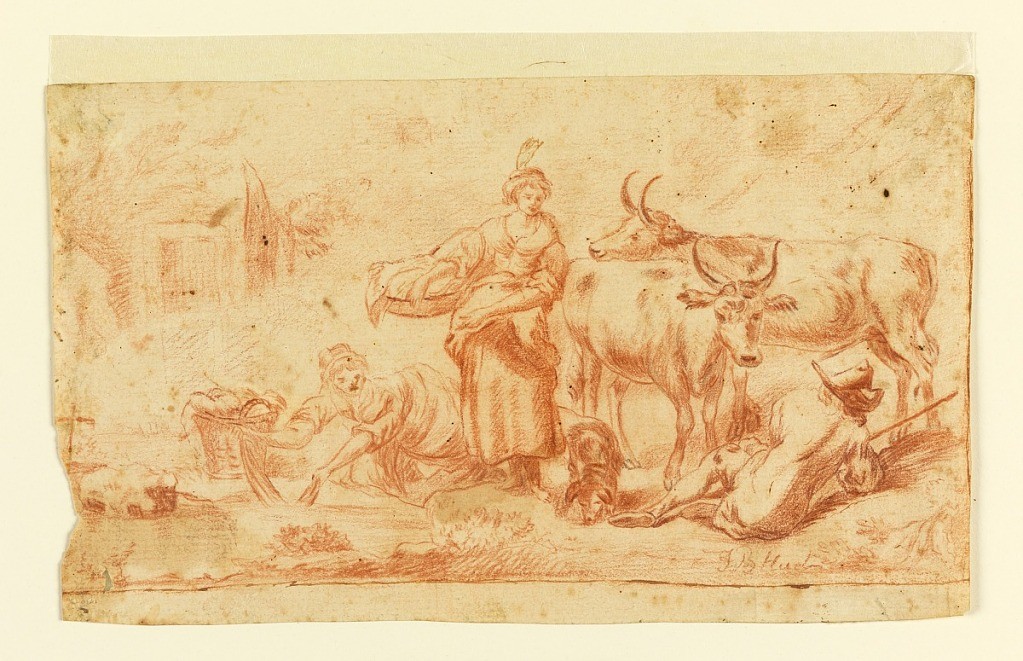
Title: Women doing washing near a cow-herd
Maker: Jean-Baptiste Huet, French, 1745 – 1811
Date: ca. 1800
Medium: Red chalk on white paper
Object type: Drawing
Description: Two women doing washing by a stream are shown conversing with a cowherd, lying on the ground, back to the spectator; near him are two cows and a dog; a cottage in the left distance.